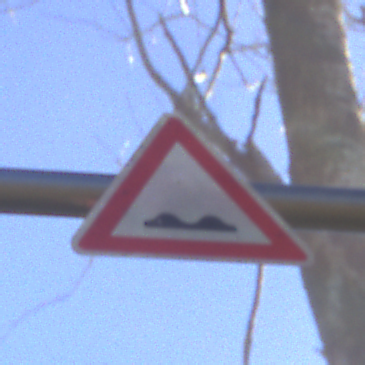
Verkehrszeichen: UnebeneFahrbahn
Umgebung: Outdoor, Nature
Tageszeit: MorningAfternoon
Wetter: Clear
Licht: Natural
Jahreszeit: Winter
Kontrast: HighContrast